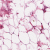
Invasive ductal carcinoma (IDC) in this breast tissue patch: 0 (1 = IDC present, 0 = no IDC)